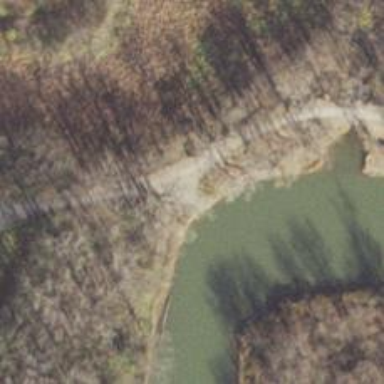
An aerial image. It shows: This slipway is service road leading to leisure land area.